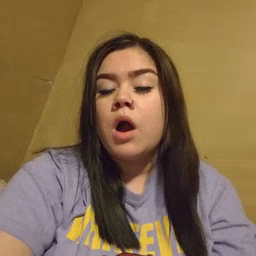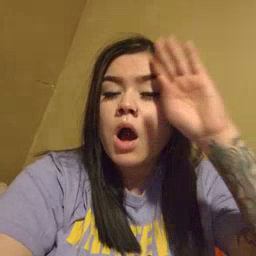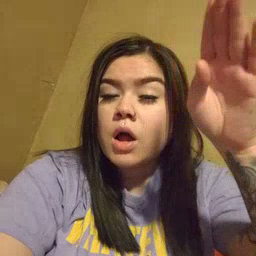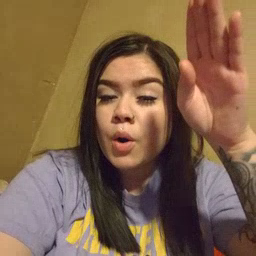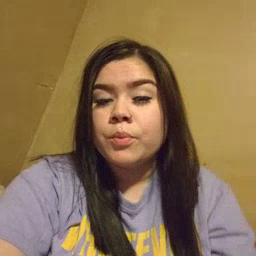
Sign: hello